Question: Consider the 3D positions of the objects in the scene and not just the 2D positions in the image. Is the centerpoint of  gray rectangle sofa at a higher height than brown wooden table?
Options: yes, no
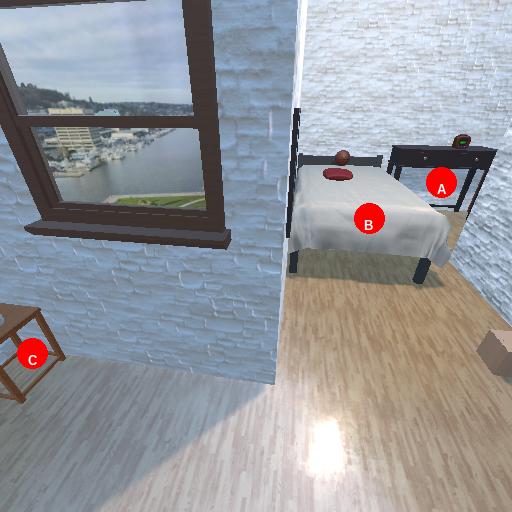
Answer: yes